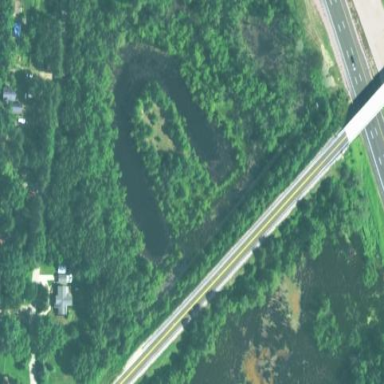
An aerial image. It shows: Pond surrounded by natural water.